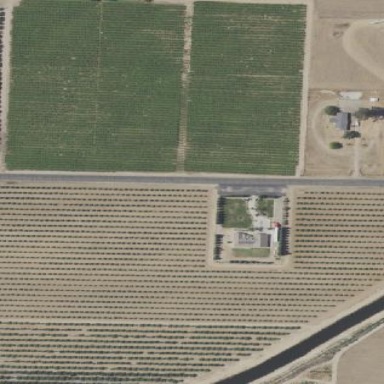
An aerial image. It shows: Vineyard with grape crops.